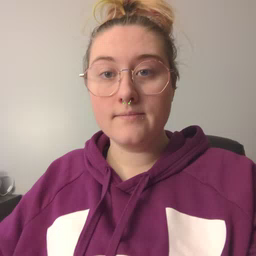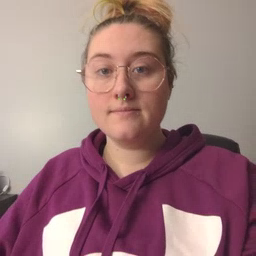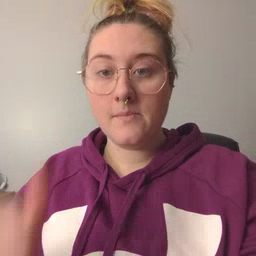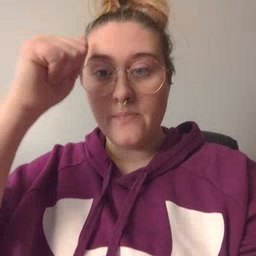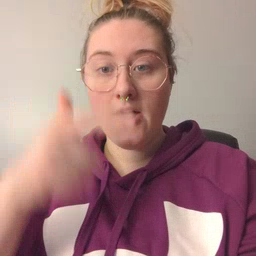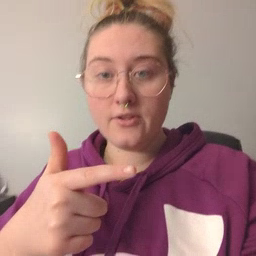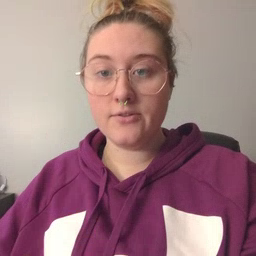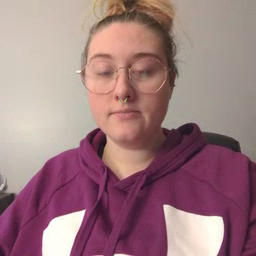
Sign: brother